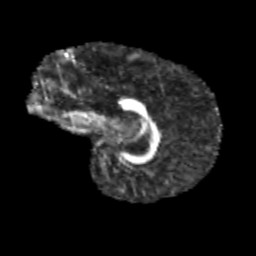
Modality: FA
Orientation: sagittal
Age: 12
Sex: male
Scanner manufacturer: siemens
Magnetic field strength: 3 T
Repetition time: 3.8 s
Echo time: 0.07 s